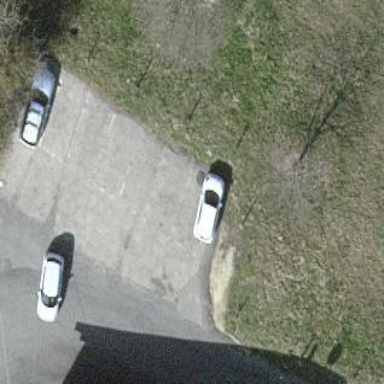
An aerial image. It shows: Parking area with surface.